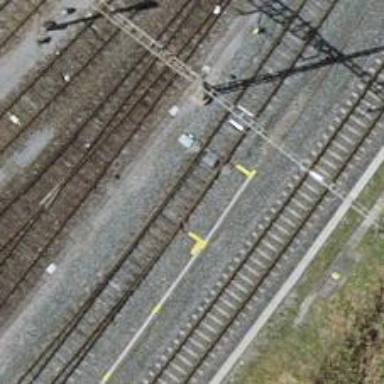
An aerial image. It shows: Railway switch.